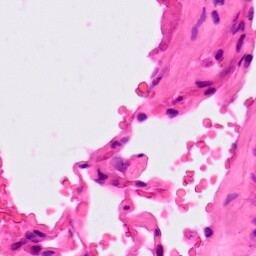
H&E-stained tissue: Lung